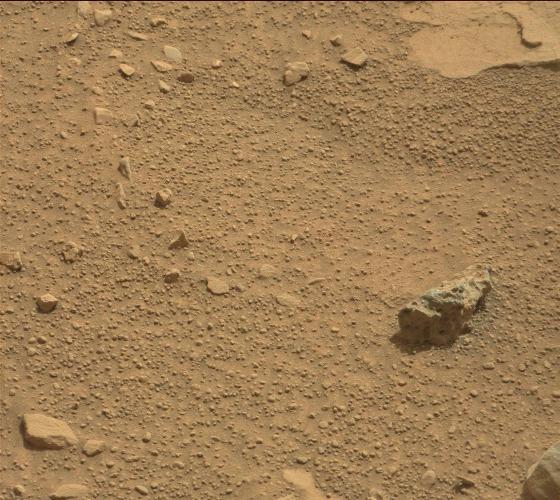
Terrain classes present: Bedrock, Gravel / Sand / Soil, Rock, Shadow